Question: See the picture below. In my application (with MapView) usage, I would like to use such default markers (but with different background colors - red, green and yellow) and balloons. Where can I find these images & balloon code?

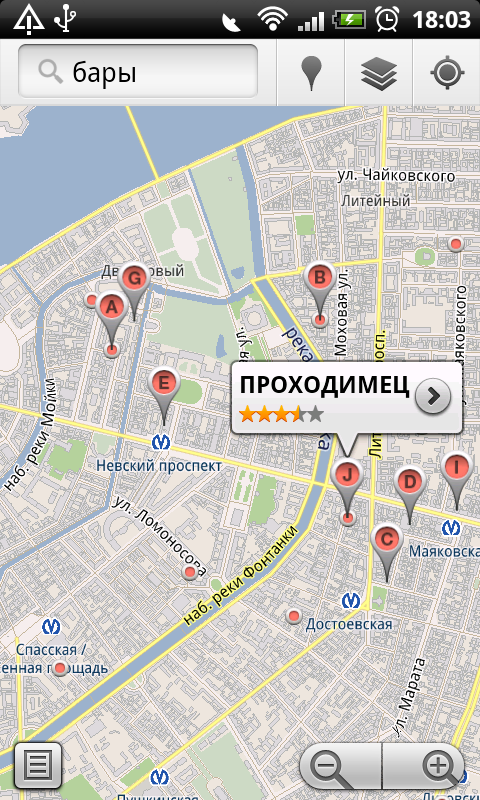
Answer: Those should be in the Google Maps APK as ressource files. Since Google Maps is a proprietary app, you might not be allowed to use these. I recommend creating similar ones by yourself.